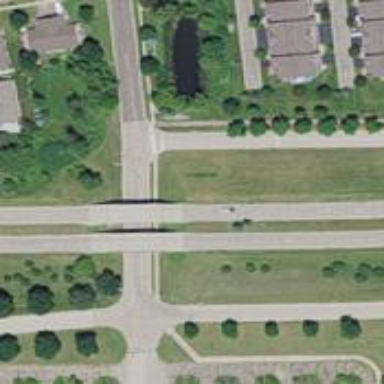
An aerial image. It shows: Secondary link road.